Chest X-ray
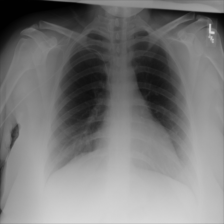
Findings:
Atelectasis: negative
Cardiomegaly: negative
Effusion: negative
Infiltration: negative
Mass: negative
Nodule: negative
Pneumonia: negative
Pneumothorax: negative
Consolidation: negative
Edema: negative
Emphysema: negative
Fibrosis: negative
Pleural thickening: negative
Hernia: negative